Question: My problem arises when I want to populate data from my mysql database into a class object. I am trying to return an array of objects and it returns 'nil' and then it fills itself somehow. How can I make it fill before returning the blank array?
Here is my code and a screenshot of code output
'''
import Foundation
class Research
{
var mainResearchImageURL:String = ""
var userProfileImageURL:String = ""
var caption:String = ""
var shortDescription:String = ""
init(mainResearchImageURL :String, userProfileImageURL:String, caption:String, shortDescription:String)
{
self.mainResearchImageURL = mainResearchImageURL
self.userProfileImageURL = userProfileImageURL
self.caption = caption
self.shortDescription = shortDescription
}
class func downloadAllResearches()->[Research]
{
var researches = [Research]()
let urlString = "http://localhost/test/index.php"
let request = NSMutableURLRequest(URL: NSURL(string: urlString)!)
request.HTTPMethod = "POST"
let postString = "action=listresearches"
request.HTTPBody = postString.dataUsingEncoding(NSUTF8StringEncoding)
let task = NSURLSession.sharedSession().dataTaskWithRequest(request, completionHandler: {data, response, error in
if (error == nil) {
do {
let json = try NSJSONSerialization.JSONObjectWithData(data!, options: NSJSONReadingOptions.MutableContainers) as? NSArray
//let dictionary = json!.firstObject as? NSDictionary
var counter:Int = 0;
for line in json!{
let researchData = line as! NSDictionary
let researchLineFromData = Research(mainResearchImageURL: researchData["research_mainImageURL"] as! String, userProfileImageURL: researchData["research_creatorProfileImageURL"] as! String, caption: researchData["research_caption"] as! String, shortDescription: researchData["research_shortDescription"] as! String)
researches.append(researchLineFromData) //researches bir dizi ve elemanlari Research turunde bir siniftan olusuyor.
counter += 1
print ("counter value \(counter)")
print("array count in loop is = \(researches.count)")
}
}catch let error as NSError{
print(error)
}
} else {
print(error)
}})
task.resume()
print("array count in return is = \(researches.count)")
return researches
}
}
'''
And this is the output:

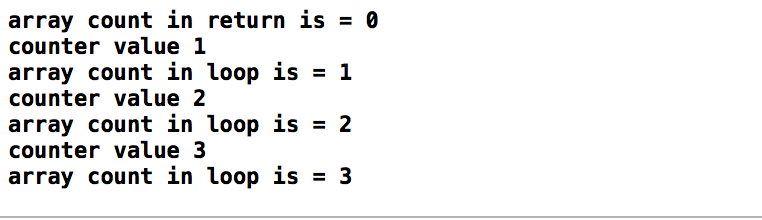
Answer: add this on you completionHandler ( it works if you update a view)
'''
dispatch_async(dispatch_get_main_queue(), {
if (error == nil) { ...... }
})
'''
Advice 1:
return the task and use a completion param in your method,
you can cancel the task if it's too slow.
Advice 2 :
Use alamofire and swiftyJson framework